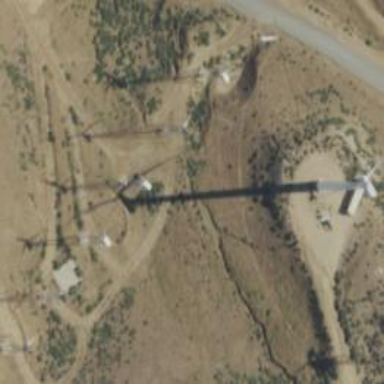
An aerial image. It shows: Wind turbine generating power.